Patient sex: M
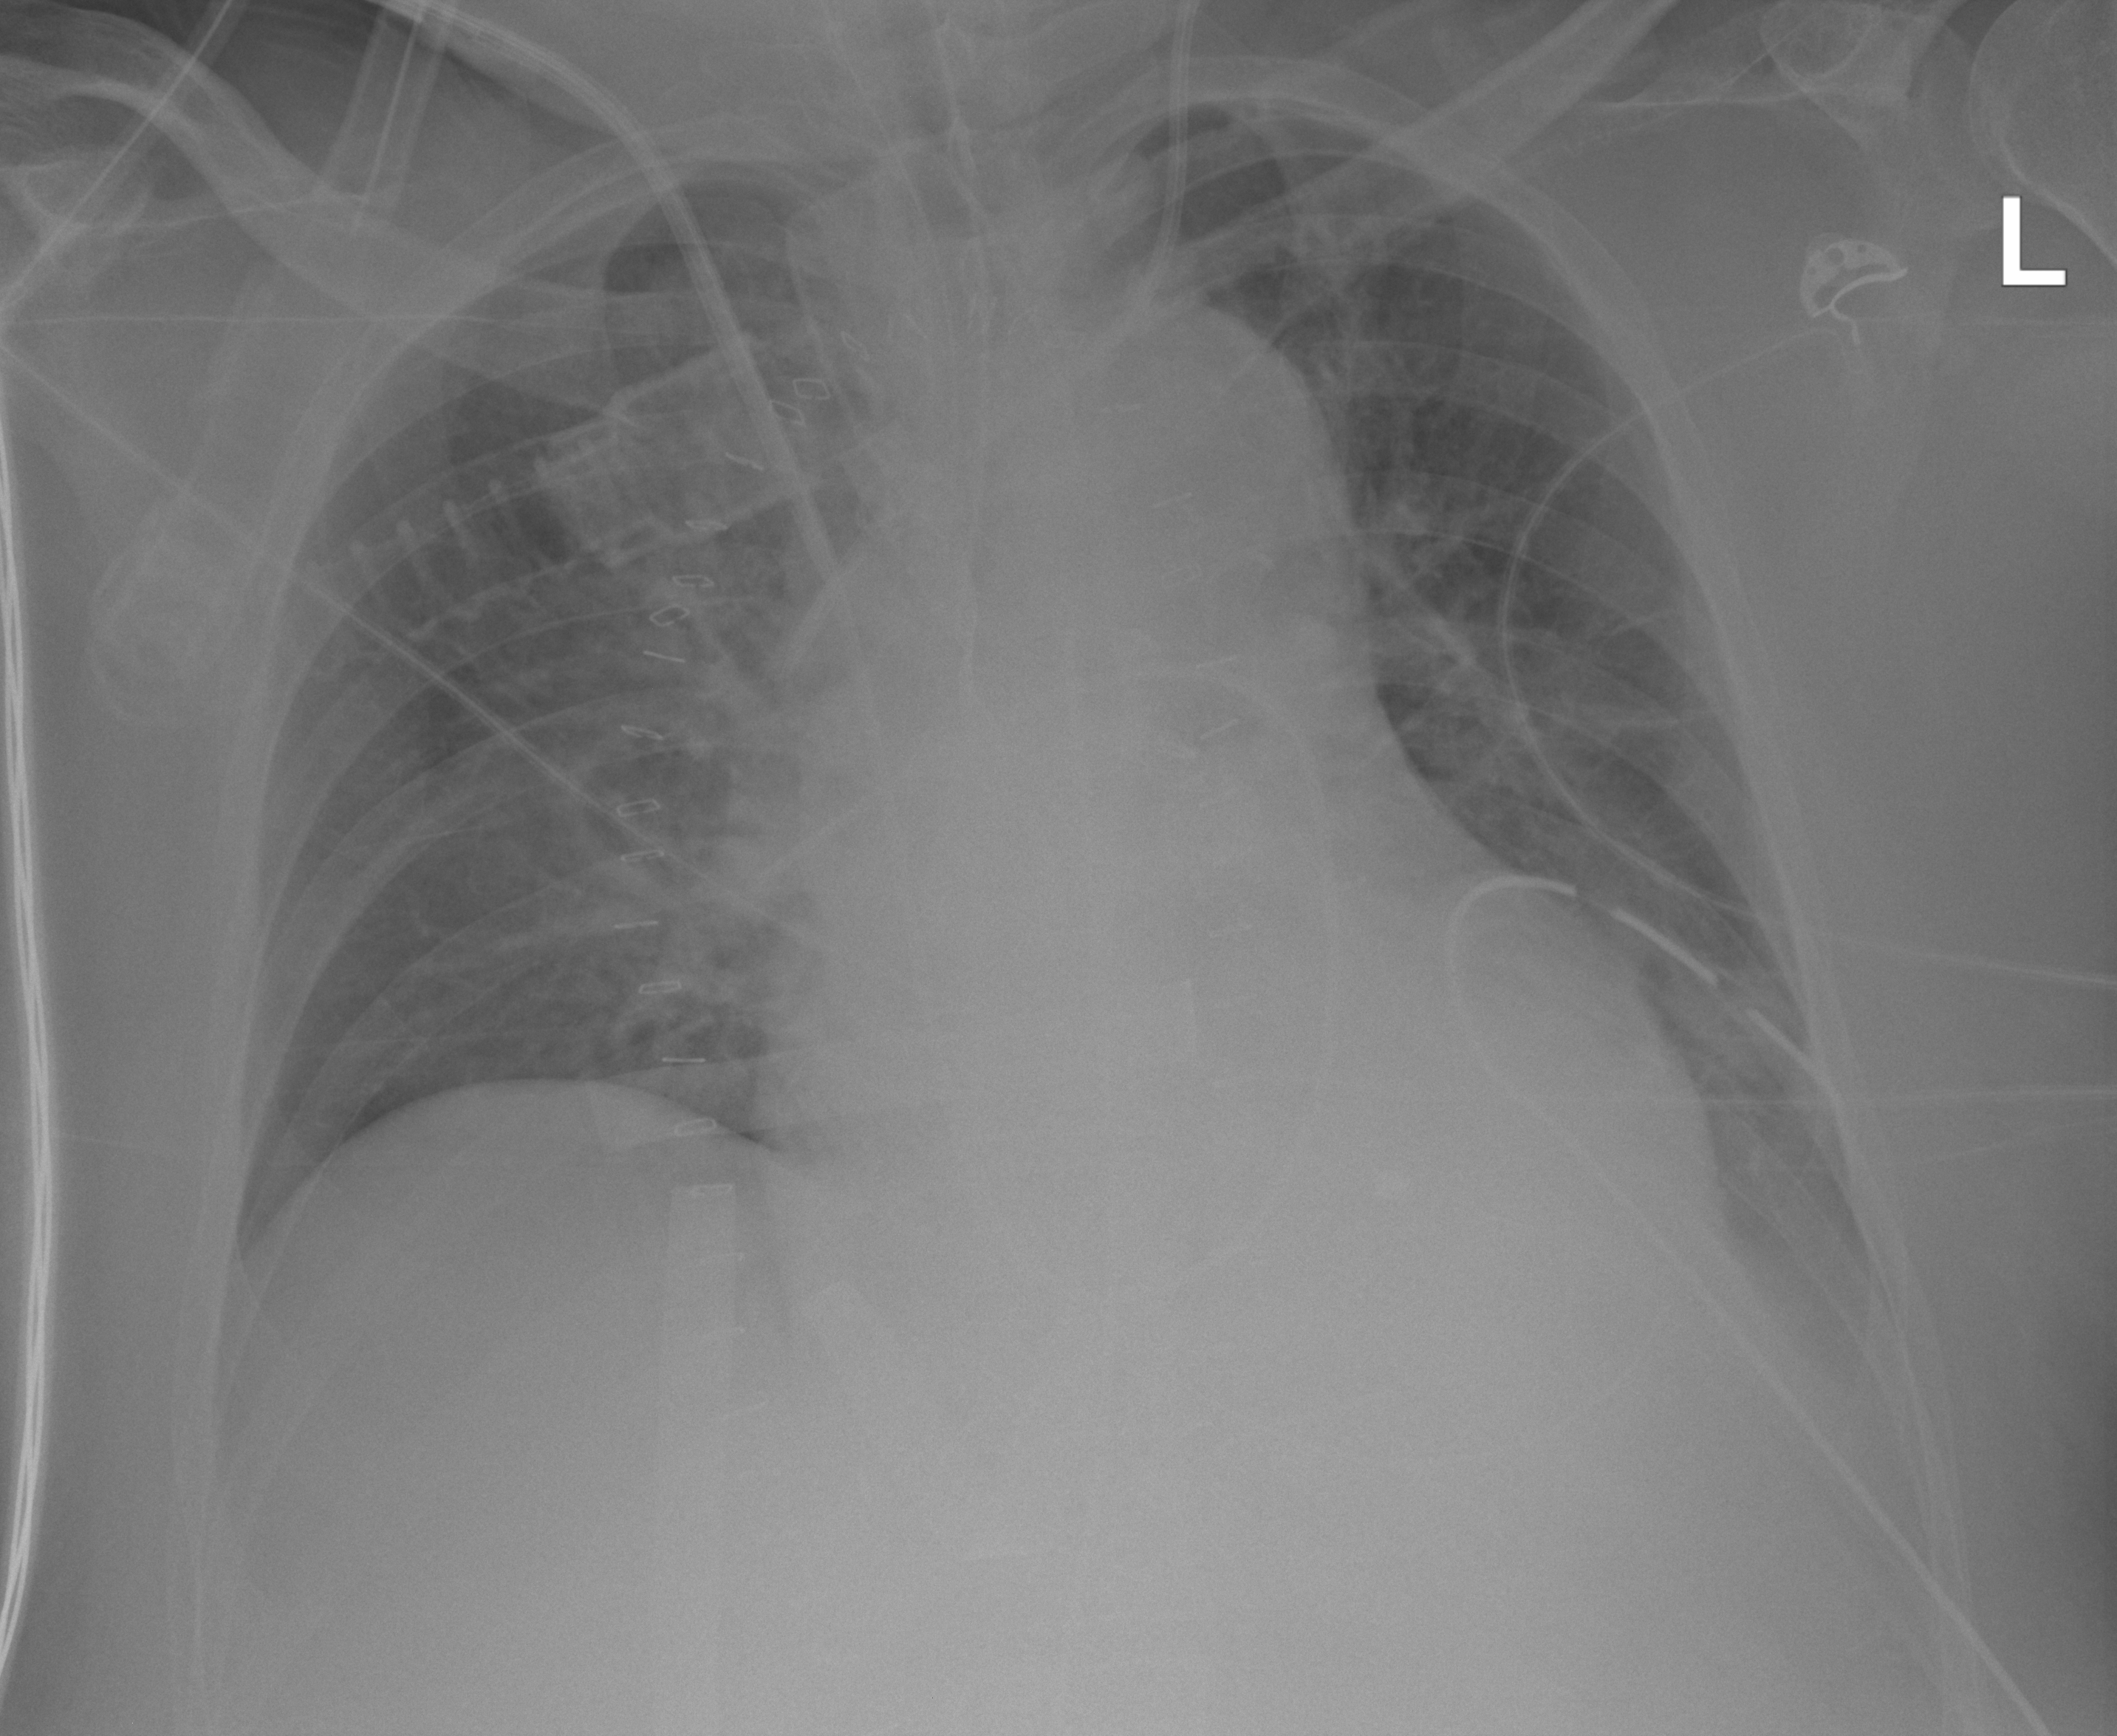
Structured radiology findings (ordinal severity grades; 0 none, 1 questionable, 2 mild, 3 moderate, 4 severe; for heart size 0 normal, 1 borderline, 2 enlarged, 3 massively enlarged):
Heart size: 1
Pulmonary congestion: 2
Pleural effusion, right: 0
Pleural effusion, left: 2
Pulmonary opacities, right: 1
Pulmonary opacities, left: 0
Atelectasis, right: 2
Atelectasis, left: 2